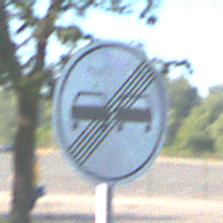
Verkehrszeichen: EndeUeberholverbot
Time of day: MorningAfternoon
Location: Outdoor (Urban)
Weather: Clear
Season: NotSpecified
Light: Natural